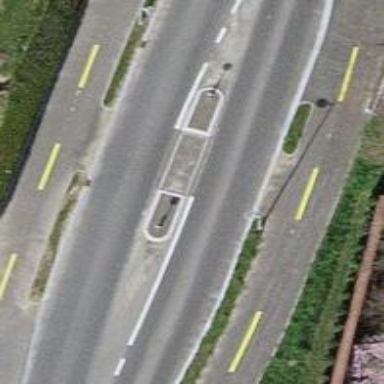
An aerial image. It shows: Footway with asphalt surface and crossing.